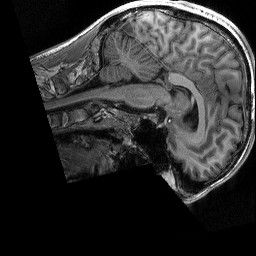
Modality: T1w
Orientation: sagittal
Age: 20
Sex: male
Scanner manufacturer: siemens
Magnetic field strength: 3 T
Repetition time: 2.3 s
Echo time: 0.00298 s